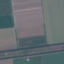
Label: AnnualCrop